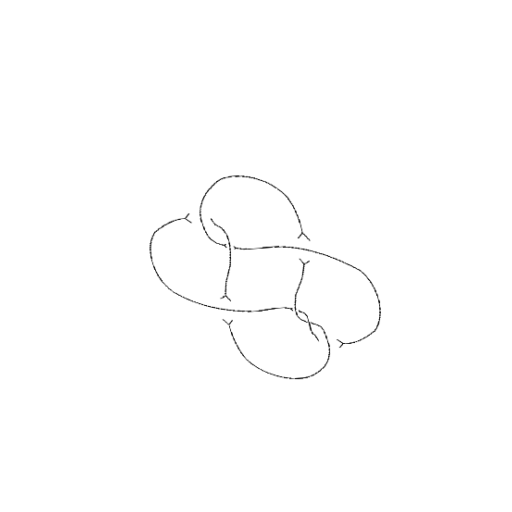
Crossing number: 7